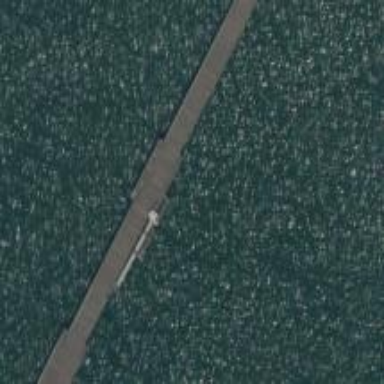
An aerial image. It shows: Dock located along the waterway.